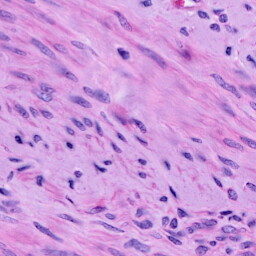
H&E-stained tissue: Cervix